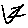
Label: zigzag